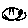
Label: smiley face